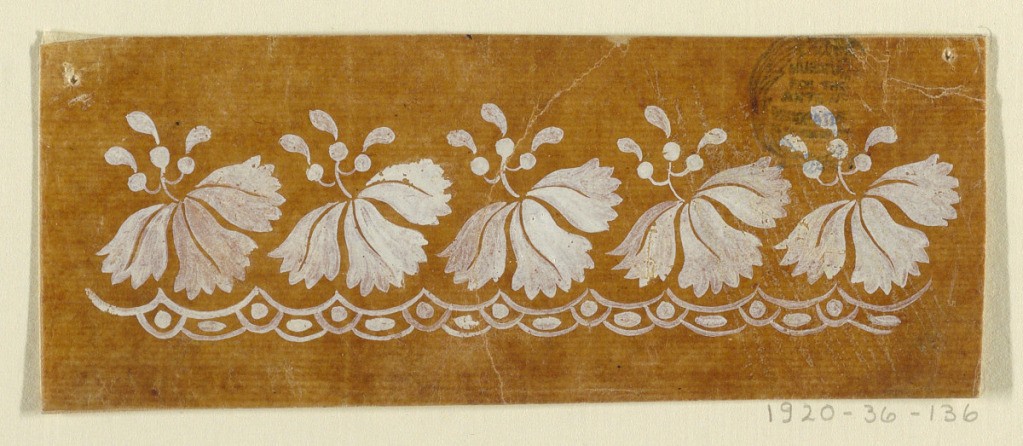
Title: Design for an Embroidered or Woven Horizontal Border of the "Fabrique de St. Ruf"
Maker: Fabrique de Saint Ruf, Lyon, France
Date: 1805–1815
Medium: Brush and white gouache on glazed tracing paper
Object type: Drawing
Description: Fantastic plants are obliquely shown over a chain-like crest border.